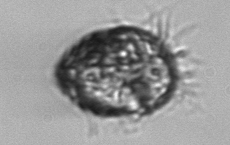
Label: Strombidium_morphotype1